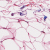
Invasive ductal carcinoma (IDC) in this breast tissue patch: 0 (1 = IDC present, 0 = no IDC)